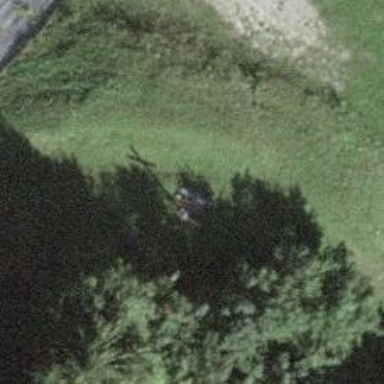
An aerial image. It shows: Bench for seating.